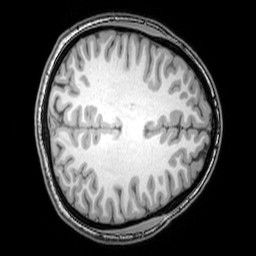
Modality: T1w
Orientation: axial
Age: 25
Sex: male
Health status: healthy
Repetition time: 0.081 s
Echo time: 0.037 s